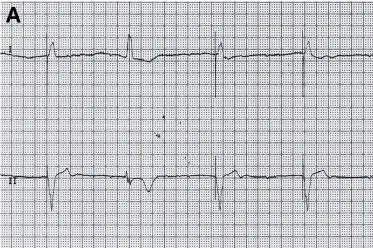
ECG findings in patient 2. (A,B) Atrioventricular dissociation with low-rate PM-induced ventricular beats (45 bpm), alternating with narrow beats from a junctional escape revealing QTc prolongation (550 ms). Red vertical lines in lead II show QT interval.
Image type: electrography (ekg)